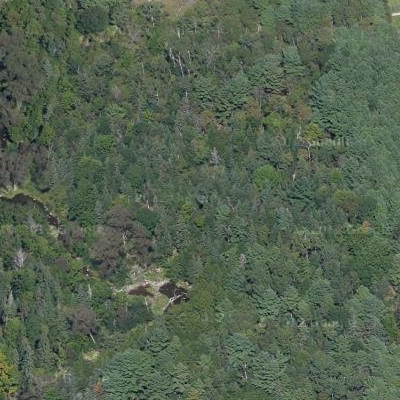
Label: Forest